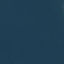
Land use / land cover class: SeaLake